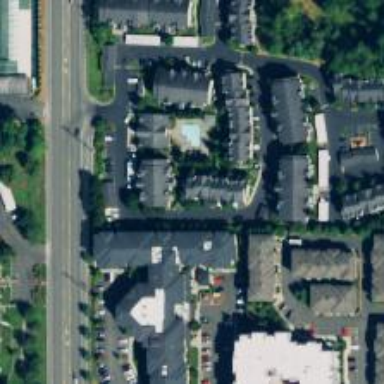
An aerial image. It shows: Nursing home building.